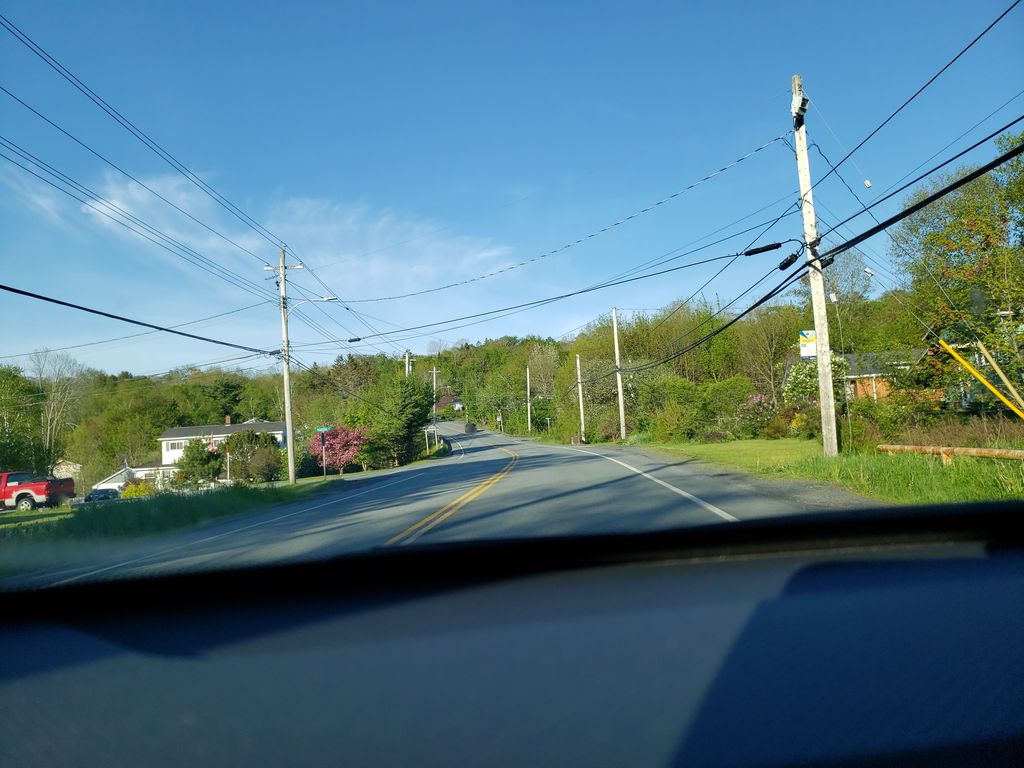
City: halifax